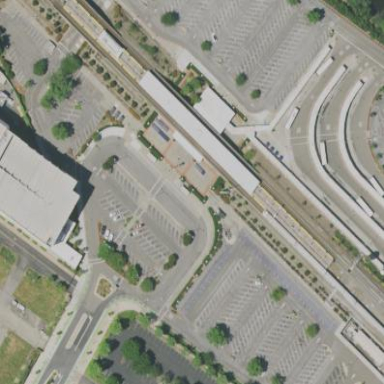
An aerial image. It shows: Flat-roof transportation building.